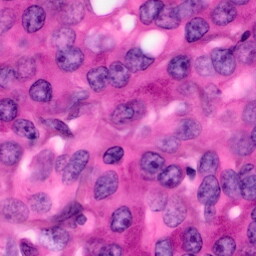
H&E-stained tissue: Pancreatic